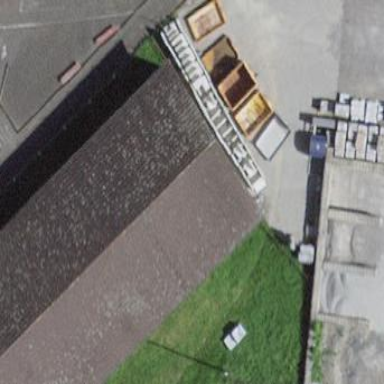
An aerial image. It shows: Warehouse.